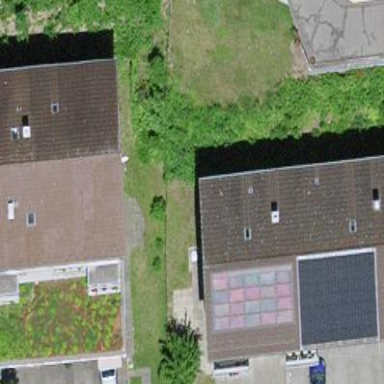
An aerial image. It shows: Residential building.